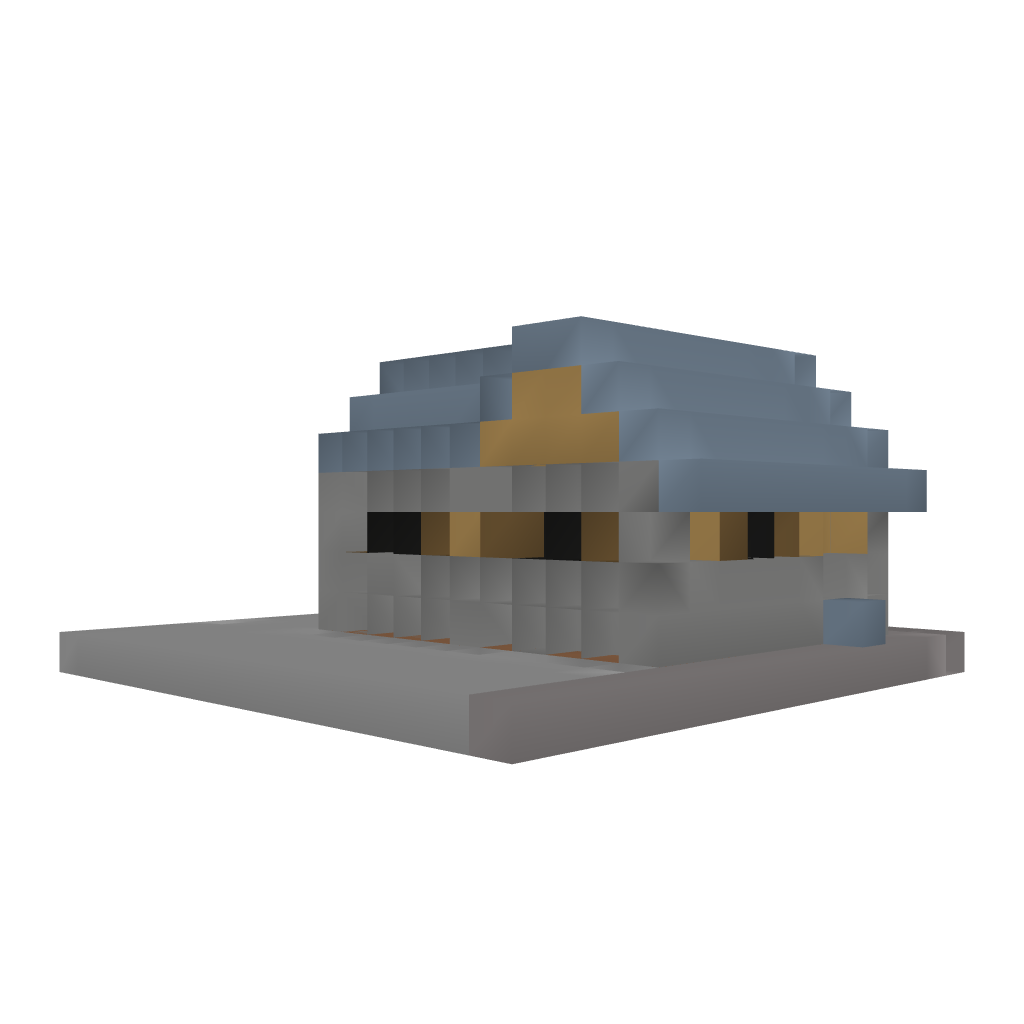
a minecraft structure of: Blocks Ahoy Hotel